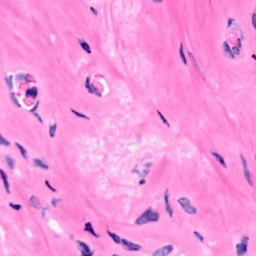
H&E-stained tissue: Breast